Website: home-depot
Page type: newsletter-management
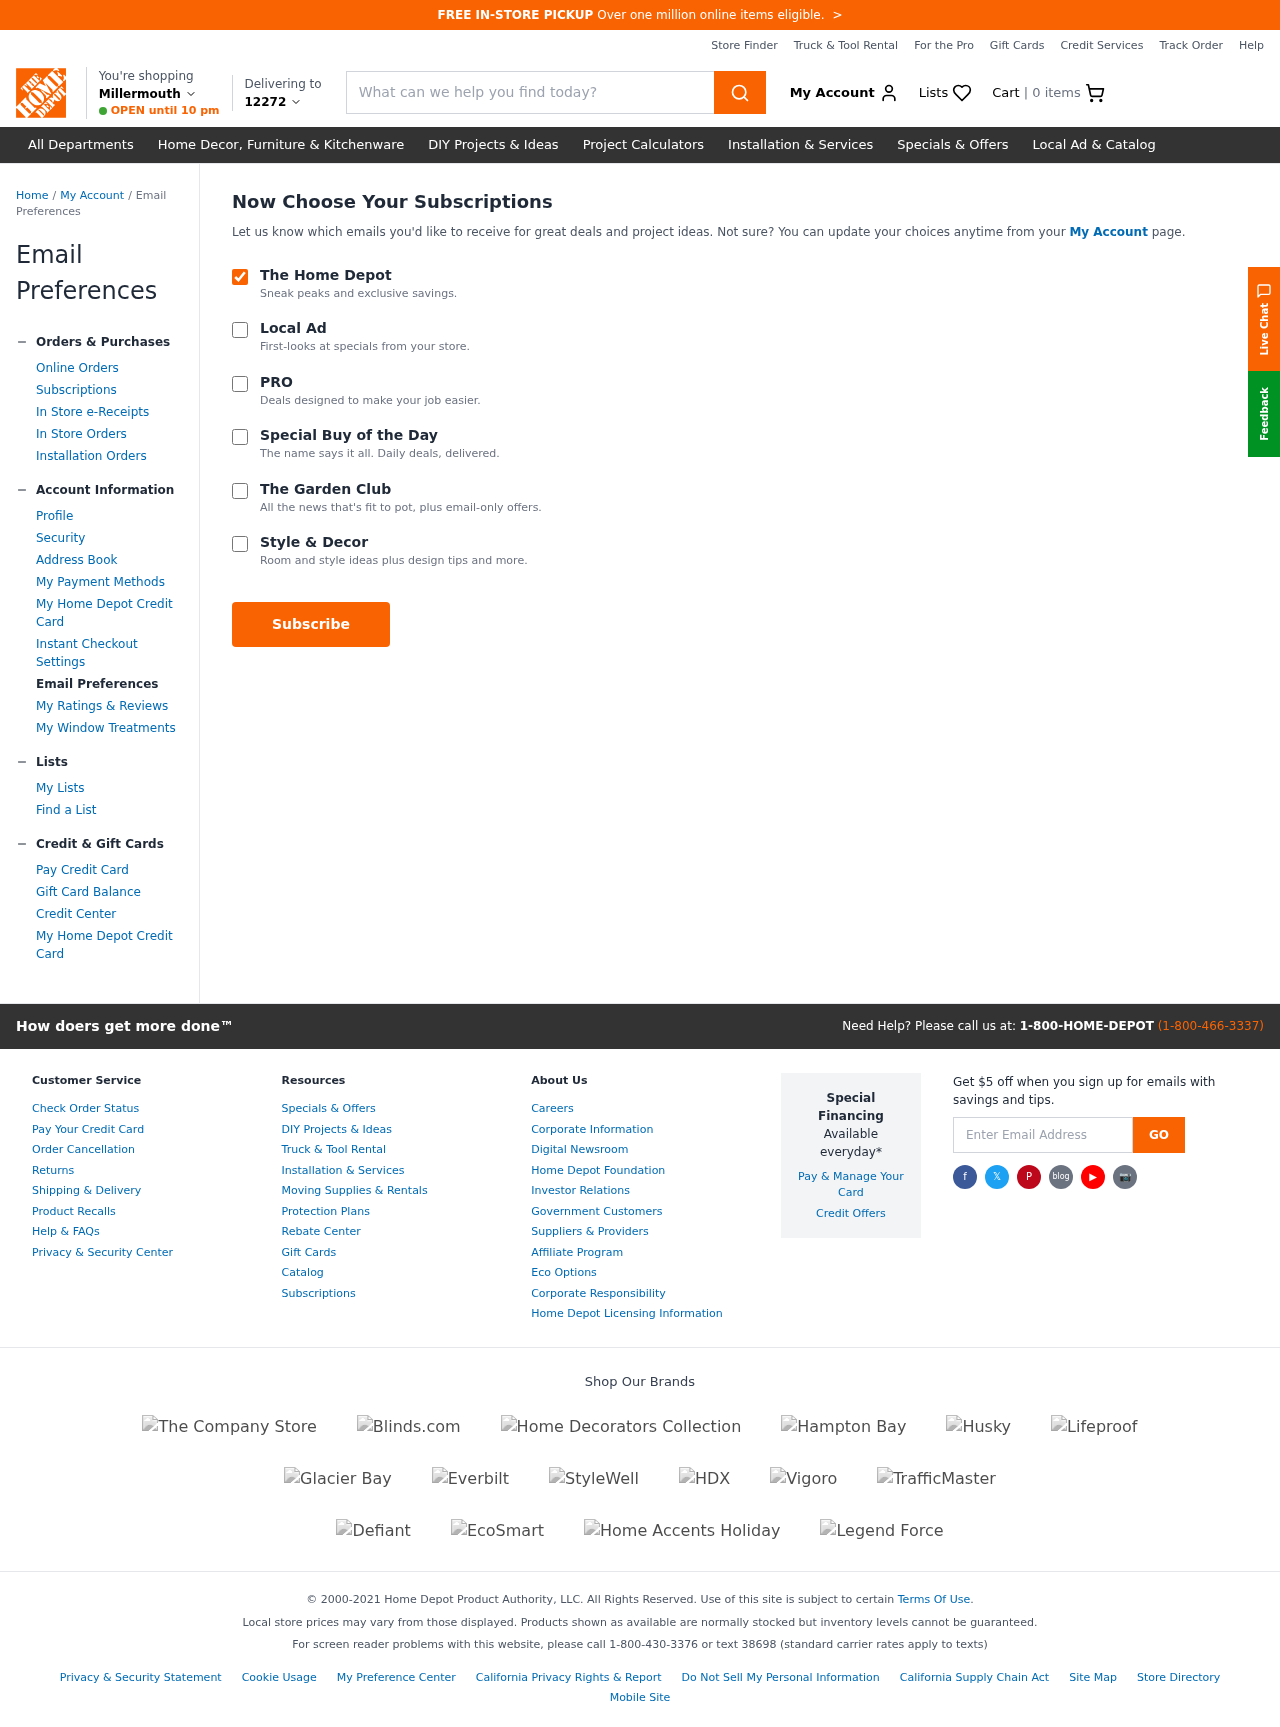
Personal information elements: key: PII_CITY
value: Millermouth
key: PII_POSTCODE
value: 12272
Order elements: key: ORDER_NUM_ITEMS
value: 0
Search elements: key: HEADER_SEARCH
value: What can we help you find today?